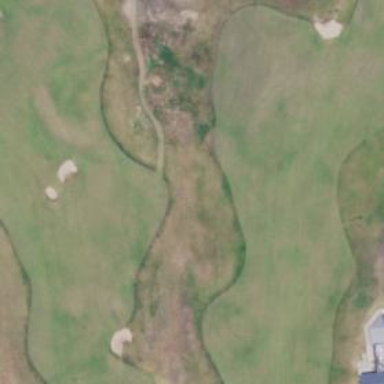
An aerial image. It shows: Path used for both walking and golf.